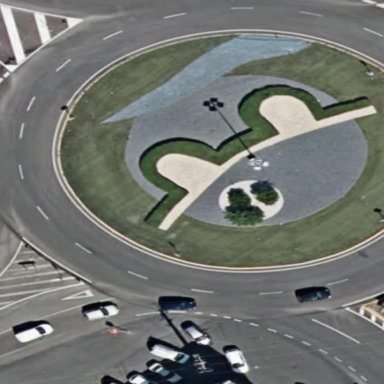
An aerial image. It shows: Roundabout on trunk highway.